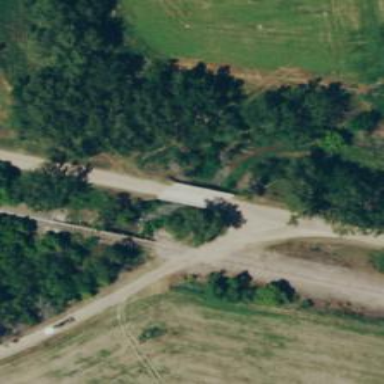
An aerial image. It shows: Aqueduct bridge over railway tracks.